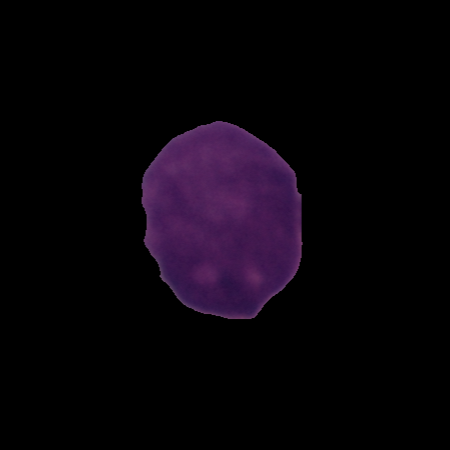
Label: cancer